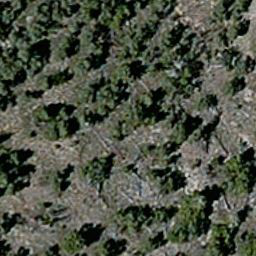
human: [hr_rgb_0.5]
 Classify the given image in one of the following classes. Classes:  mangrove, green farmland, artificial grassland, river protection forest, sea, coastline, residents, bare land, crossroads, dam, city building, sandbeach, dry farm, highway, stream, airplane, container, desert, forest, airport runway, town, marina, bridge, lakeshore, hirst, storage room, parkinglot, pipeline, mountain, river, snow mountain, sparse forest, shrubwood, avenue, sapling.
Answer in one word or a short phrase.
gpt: sparse forest